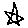
Label: star